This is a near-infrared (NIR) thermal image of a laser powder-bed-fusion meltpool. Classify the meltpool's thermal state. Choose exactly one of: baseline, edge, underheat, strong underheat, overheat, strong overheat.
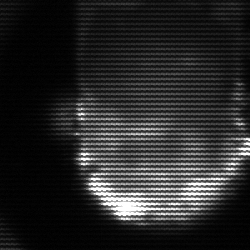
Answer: baseline